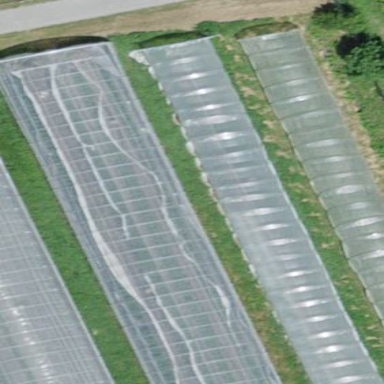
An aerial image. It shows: Greenhouse used for horticulture.